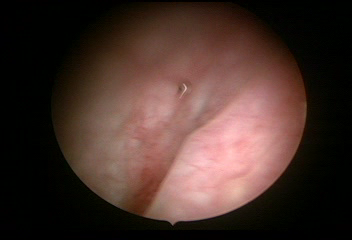
Modality: WLC
Class: Anatomical landmarks
Subclass: UreteralOrifice
Bladder cancer association: No
Annotated structures: Left ureteral orifice